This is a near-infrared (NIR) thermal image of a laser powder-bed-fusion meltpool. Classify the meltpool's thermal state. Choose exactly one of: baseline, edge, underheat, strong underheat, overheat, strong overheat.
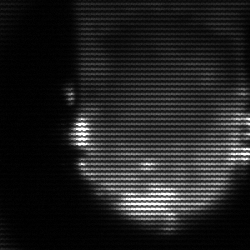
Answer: baseline